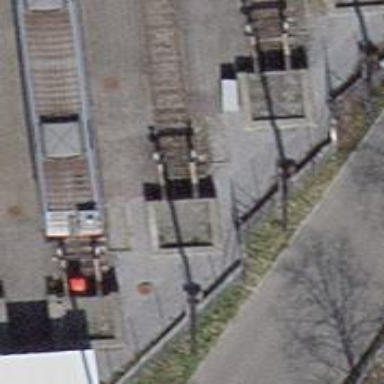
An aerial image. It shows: Railway yard with one track.